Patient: sex M, age 67
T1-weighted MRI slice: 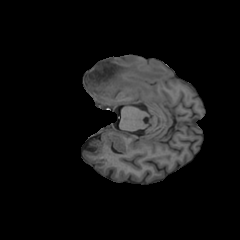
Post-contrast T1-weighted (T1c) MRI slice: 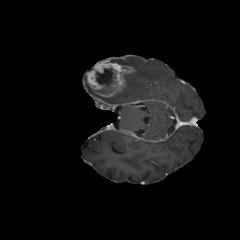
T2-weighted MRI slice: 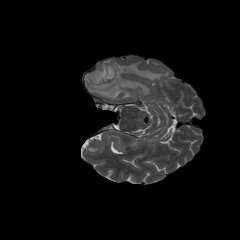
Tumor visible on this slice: yes
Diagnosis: Glioblastoma, IDH-wildtype
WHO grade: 4